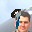
Label: 9